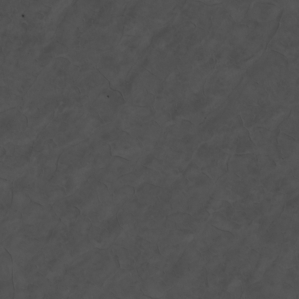
Label: non_frost